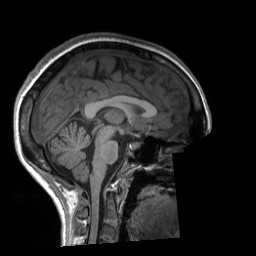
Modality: T1w
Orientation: sagittal